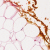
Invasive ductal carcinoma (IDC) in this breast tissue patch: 0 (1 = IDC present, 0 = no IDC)